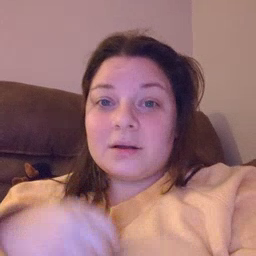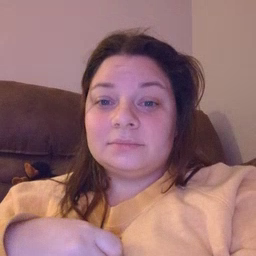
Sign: fine